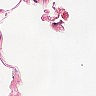
Metastatic tissue present: no